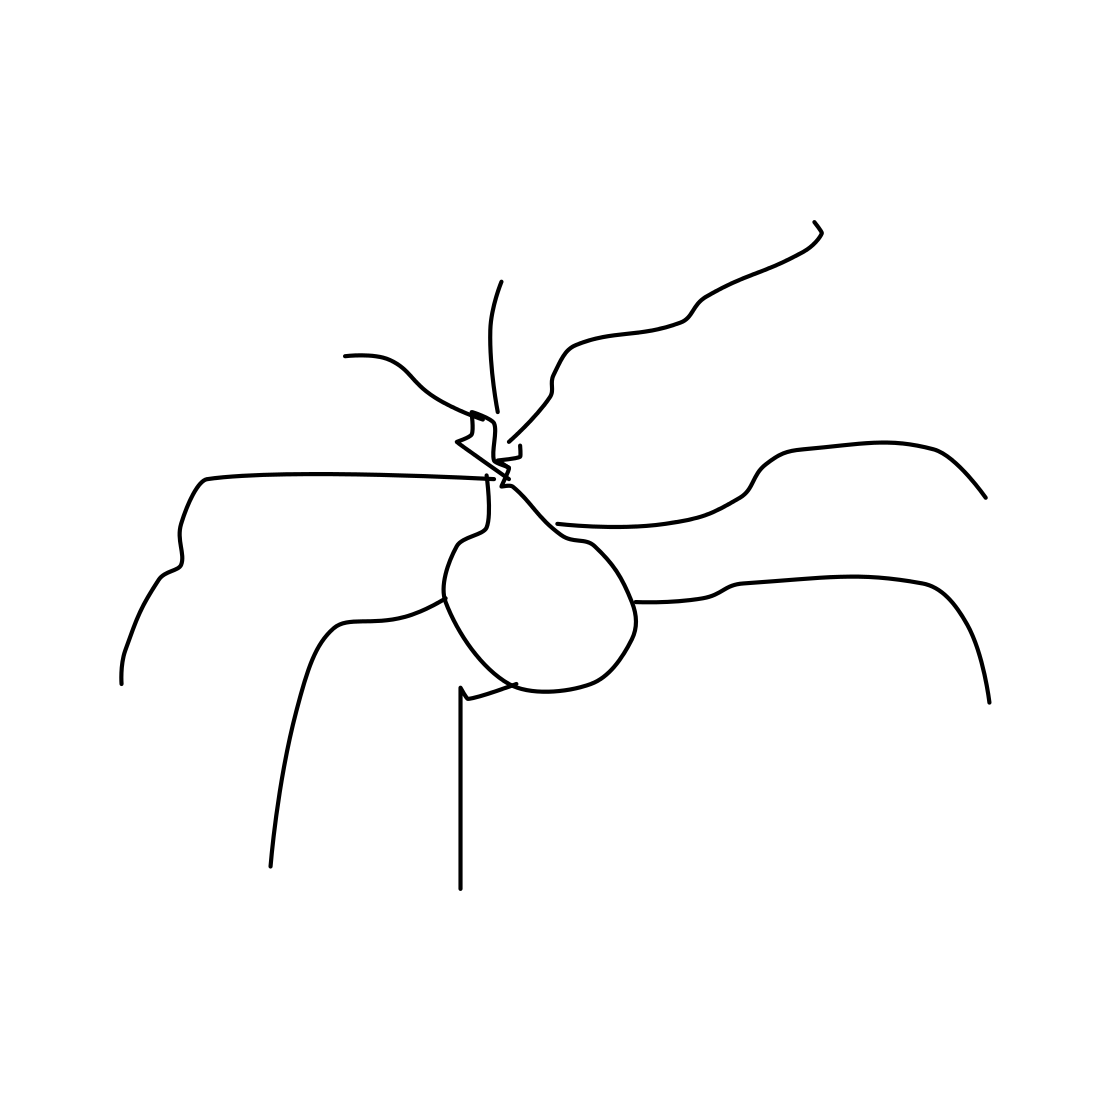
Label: spider